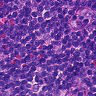
Metastatic tissue present: no